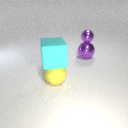
large cyan rubber cube above large yellow rubber sphere